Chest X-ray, AP view. Patient: 47 years old, sex M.
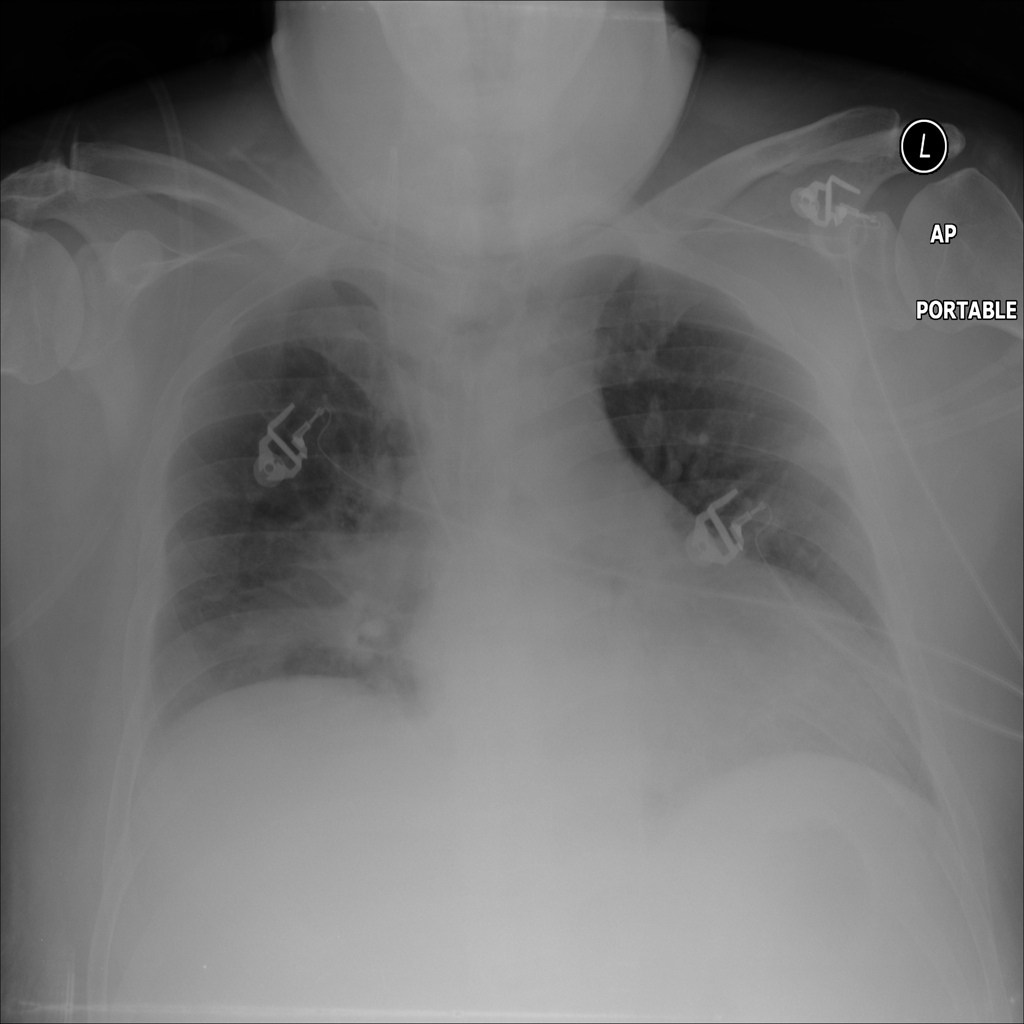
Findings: Atelectasis, Cardiomegaly, Infiltration